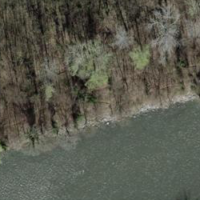
EUNIS habitat code: 41
Species observed at this site:
Diospyros lotus